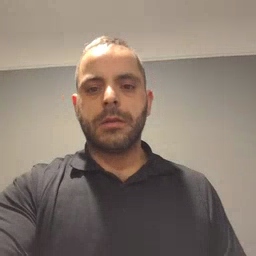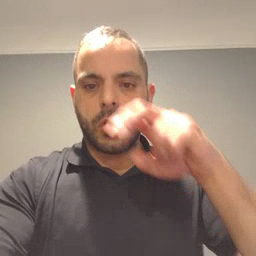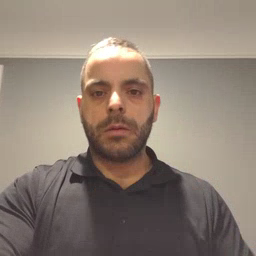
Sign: stairs